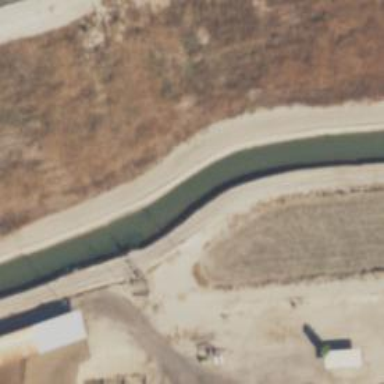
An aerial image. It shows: Canal.